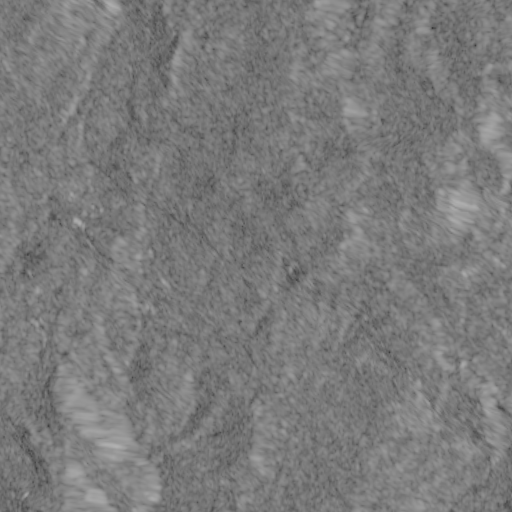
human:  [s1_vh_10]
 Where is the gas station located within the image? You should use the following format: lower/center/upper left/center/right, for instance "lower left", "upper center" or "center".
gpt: The gas station is located in the center left of the image.
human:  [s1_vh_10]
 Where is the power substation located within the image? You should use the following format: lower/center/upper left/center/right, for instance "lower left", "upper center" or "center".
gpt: The power substation is located in the lower left of the image.
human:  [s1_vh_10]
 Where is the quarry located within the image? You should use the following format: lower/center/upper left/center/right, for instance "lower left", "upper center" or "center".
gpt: The quarry is located in the lower right of the image.
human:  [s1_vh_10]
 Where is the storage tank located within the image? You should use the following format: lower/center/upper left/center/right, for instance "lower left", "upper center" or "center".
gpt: The storage tank is located in the lower left of the image.
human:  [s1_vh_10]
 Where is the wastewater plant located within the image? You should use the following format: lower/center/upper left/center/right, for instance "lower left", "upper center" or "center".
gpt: The wastewater plant is located in the lower left of the image.
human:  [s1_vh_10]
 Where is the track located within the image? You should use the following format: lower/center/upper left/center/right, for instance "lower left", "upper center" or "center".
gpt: There is no track in the image.

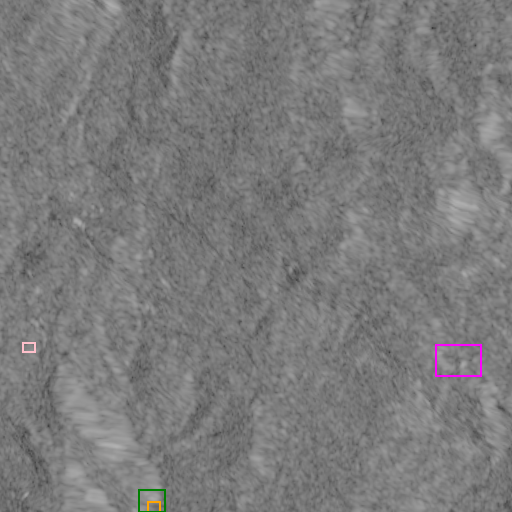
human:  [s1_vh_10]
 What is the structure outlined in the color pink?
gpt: The structure outlined in pink is a power substation.
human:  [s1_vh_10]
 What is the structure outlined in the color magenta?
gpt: The structure outlined in magenta is a quarry.
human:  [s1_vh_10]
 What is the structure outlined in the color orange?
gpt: The structure outlined in orange is a storage tank.
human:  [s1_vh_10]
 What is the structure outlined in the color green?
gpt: The structure outlined in green is a wastewater plant.
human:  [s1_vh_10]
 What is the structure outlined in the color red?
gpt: There is no red outline.